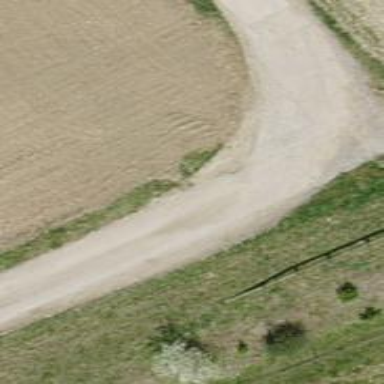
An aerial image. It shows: Concrete track with grade 1 quality.